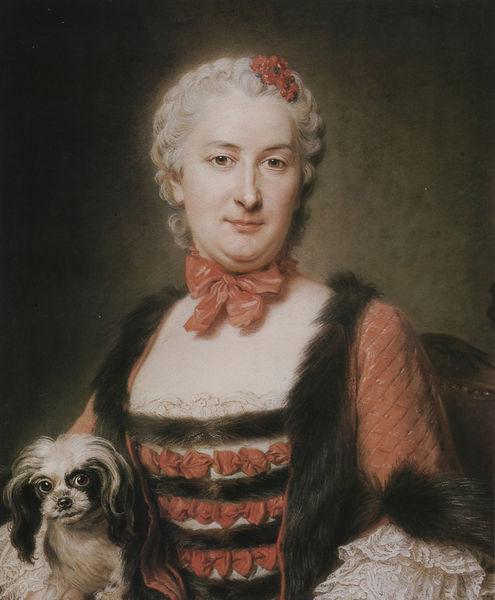
Titel: Anne Charlotte de Maillet de Batilly, marquise de Courcy
Künstler: Maurice Quentin de La Tour
Institution: Privatsammlung.
Schlagwörter: dunkel, gemälde, mann, schatten, weiß, grün, sitzen, ausschnitt, blume, blumen, braun, decolte, frankreich, frau, frisur, grau, haar, hell, hintergrund, kleid, licht, mund, nase, orange, schmuck, schwarz, stuhl, blick, dame, hund, rose, rot, tier, malerei, schleife, alt, wand, arme, augen, barock, blass, gesicht, haarschmuck, hermelin, pelz, samt, spitze, ärmel, bildnis, hals, portrait, porträt, rückenlehne, öl, gewand, haare, halbfigur, kostüm, mantel, reich, sessel, rokkoko, spitzen, schleifen, brosche, bruststück, frontal, kinn, locke, locken, madame, rosa, adelige, fell, perücke, hündchen, lächeln, sofa, lehne, sitz, halsband, tüll, steifen, klein, blümchen, haarband, hocker, ölgemälde, polster, steif, halstuch, stuhllehne, rüsche, rüschen, fein, masche, spange, lachen, haustier, hässlich, nerz, ehefrau, älter, hubi, doppelkinn, portät, schnauze, leder, antlitz, korsett, adlige, spitzenärmel, fürstin, zarin, oma, decoltee, sitzportrait, sitzporträt, nattier, perrücke, schleifchen, schosshund, weisshäutig, katharina, pompadour, pelzbesatz, transe, köter, zobel, altmodisch, typ, transvestit, herrin, halbärmel, damenbart, pekinese, blicl, damw, herrscjerin, katharina die grosse, travesti, pinscher, madmuaselle, king charles spaniel